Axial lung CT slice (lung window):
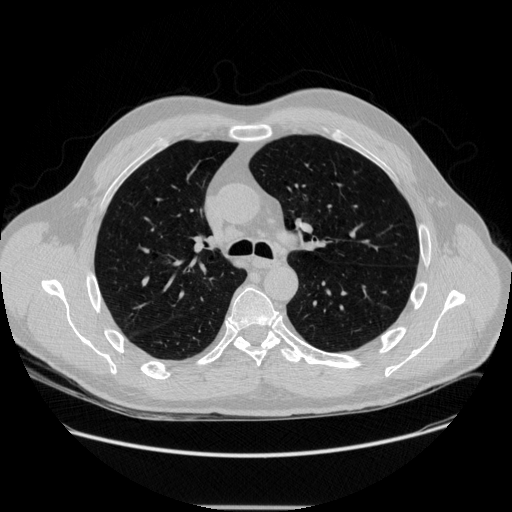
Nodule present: no